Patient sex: F
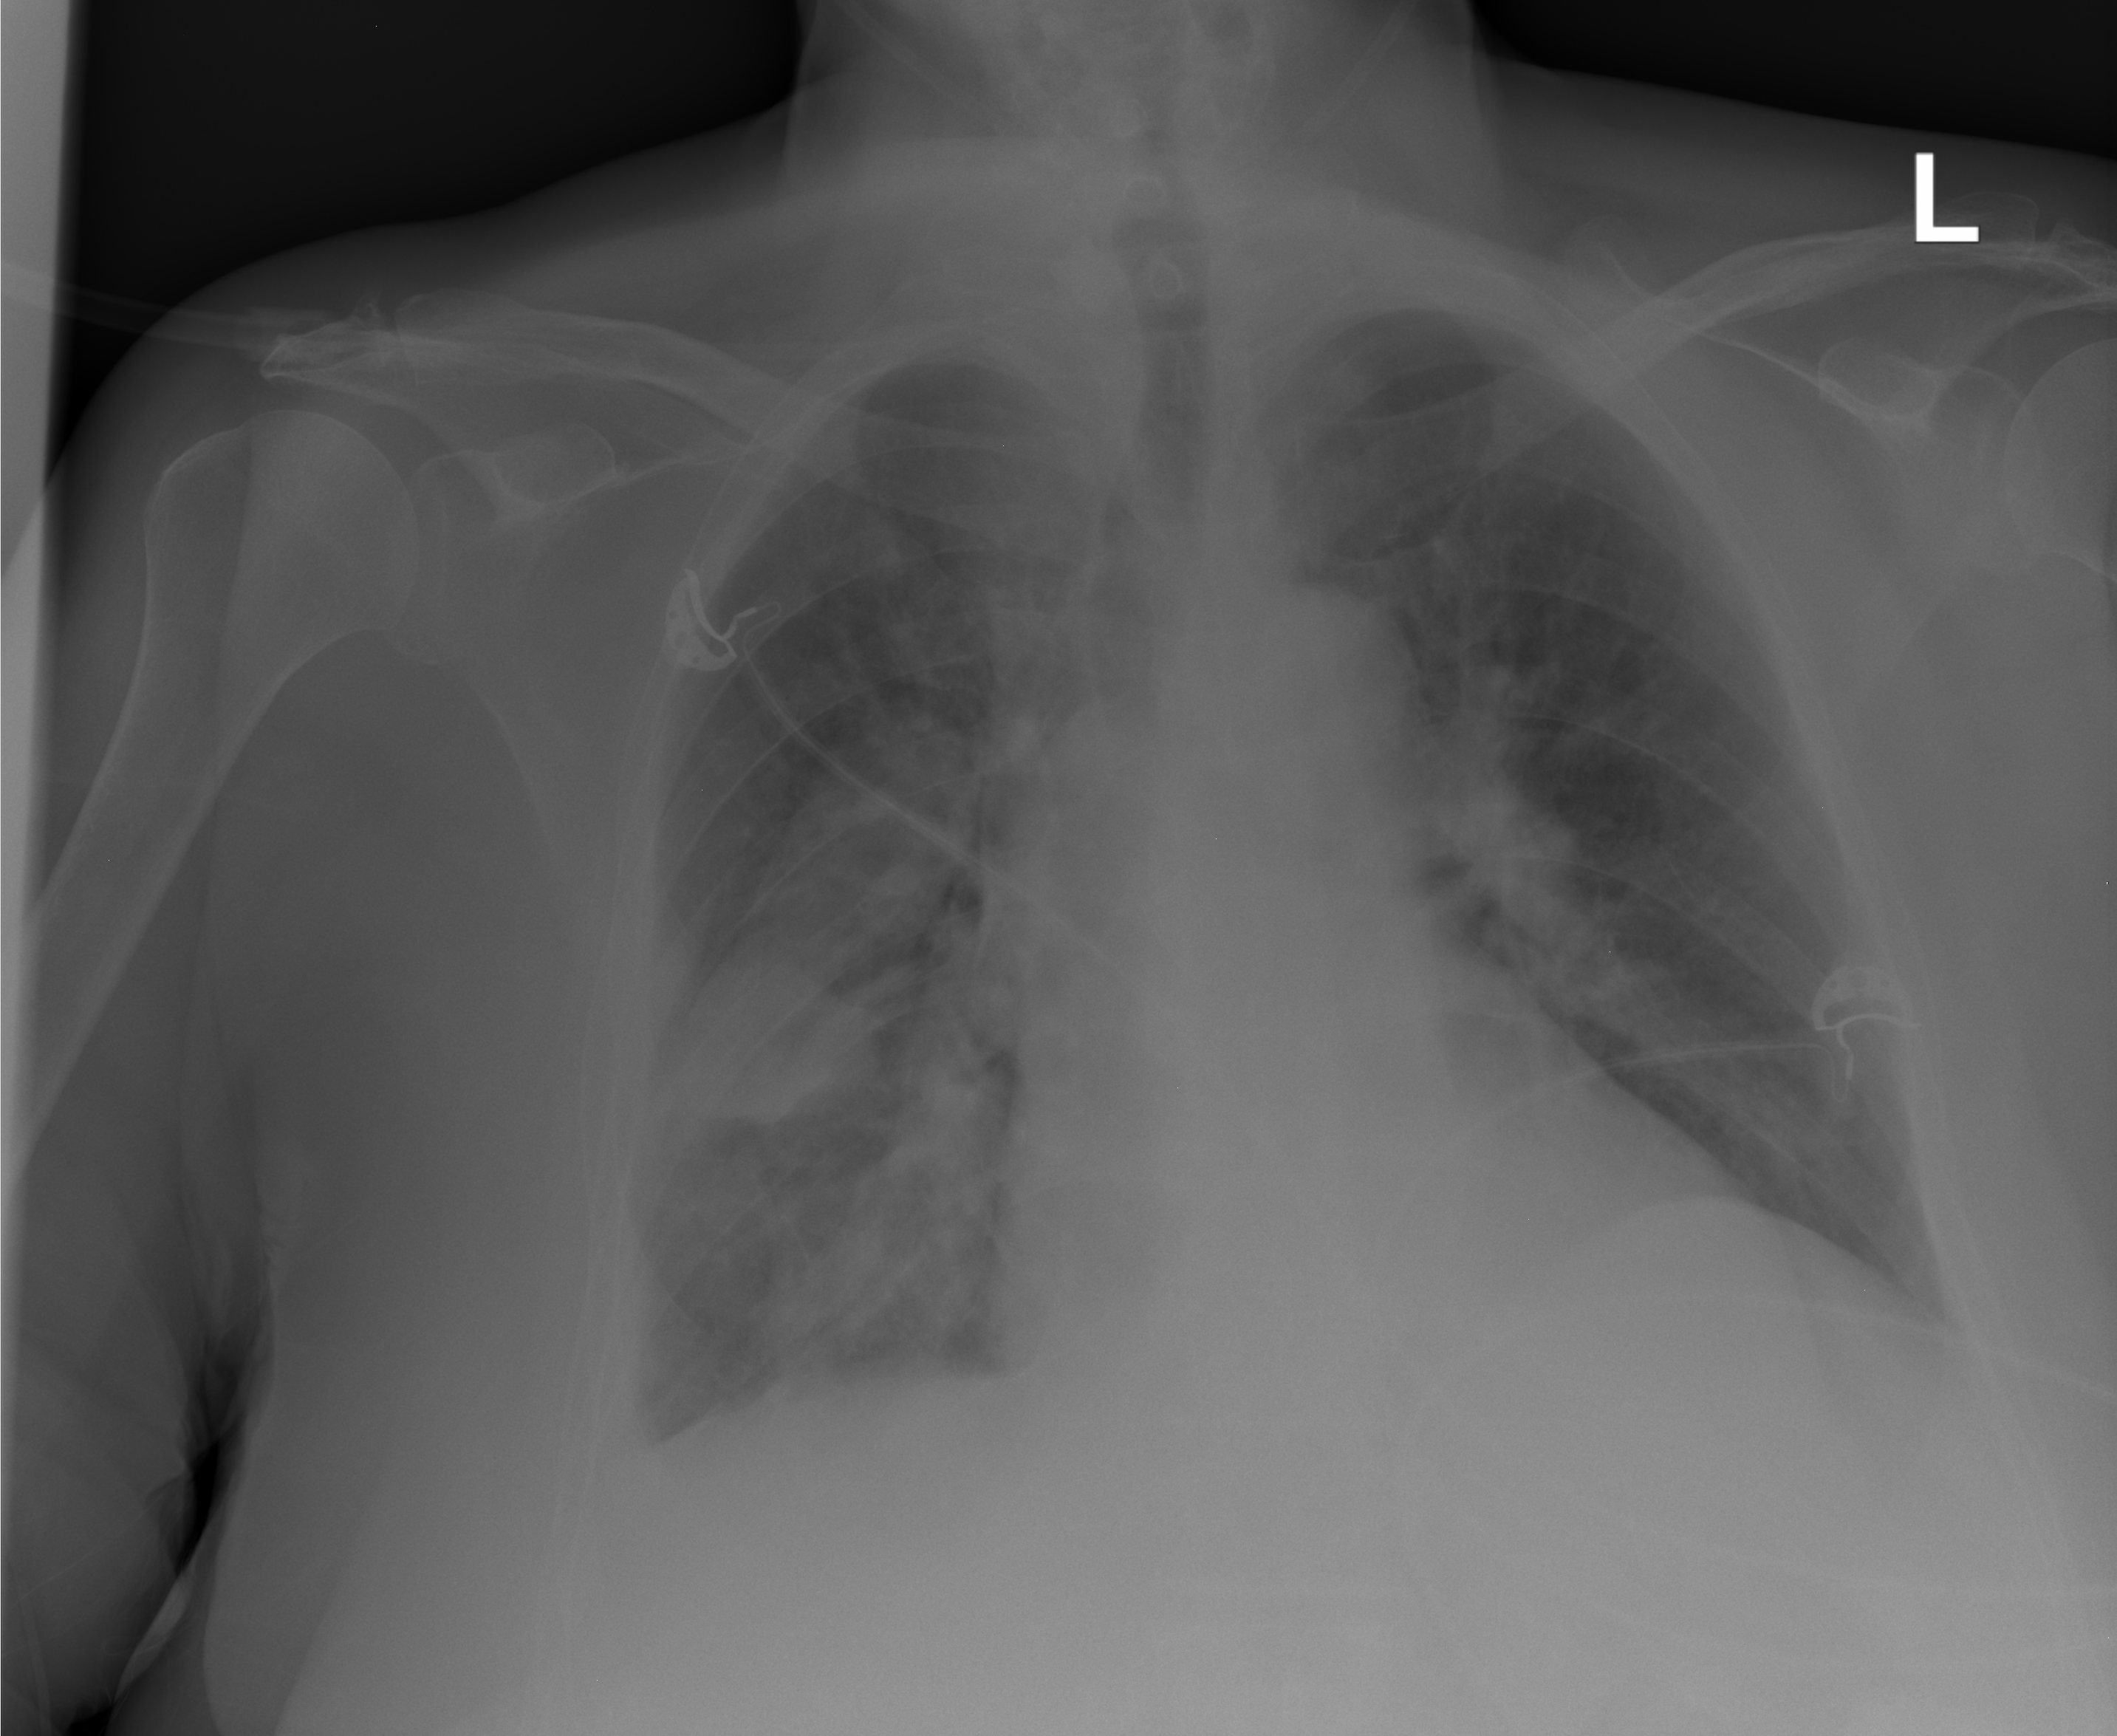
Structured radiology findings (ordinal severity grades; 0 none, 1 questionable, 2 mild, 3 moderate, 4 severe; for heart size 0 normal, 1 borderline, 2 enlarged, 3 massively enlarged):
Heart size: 2
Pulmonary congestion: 2
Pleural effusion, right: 0
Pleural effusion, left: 2
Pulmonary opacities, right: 2
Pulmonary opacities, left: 0
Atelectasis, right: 2
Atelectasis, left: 0